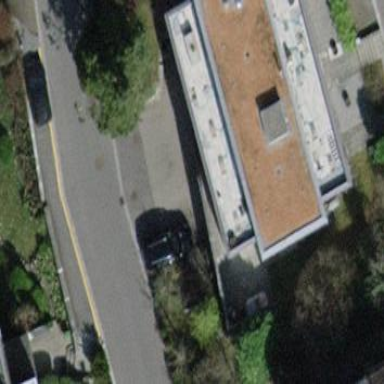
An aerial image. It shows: Building with apartments and flat roof.